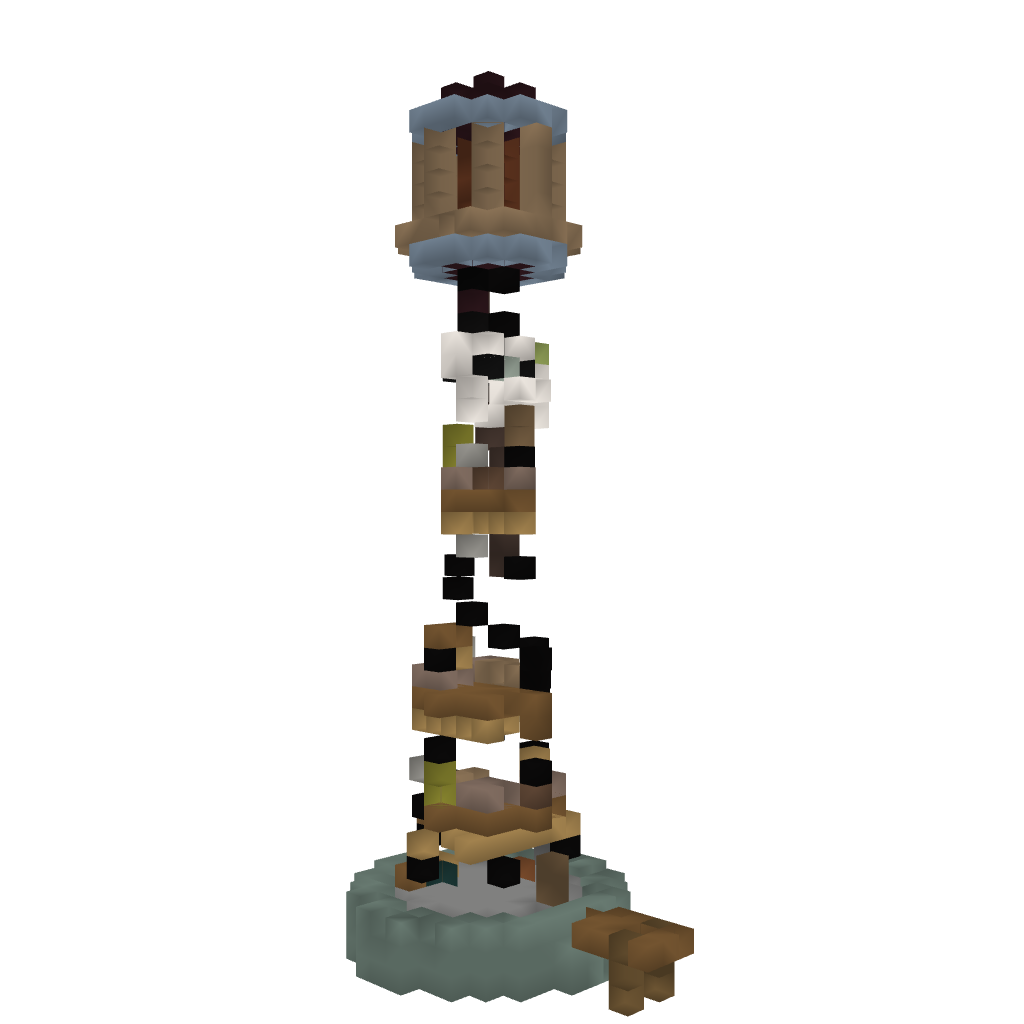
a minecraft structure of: Small Lighthouse